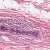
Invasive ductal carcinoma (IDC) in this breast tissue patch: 0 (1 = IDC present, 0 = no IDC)